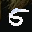
Label: 5